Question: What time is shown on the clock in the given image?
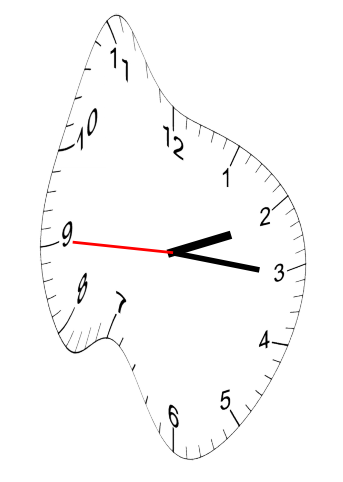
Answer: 02:15:45